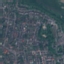
Land use / land cover: Residential